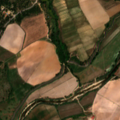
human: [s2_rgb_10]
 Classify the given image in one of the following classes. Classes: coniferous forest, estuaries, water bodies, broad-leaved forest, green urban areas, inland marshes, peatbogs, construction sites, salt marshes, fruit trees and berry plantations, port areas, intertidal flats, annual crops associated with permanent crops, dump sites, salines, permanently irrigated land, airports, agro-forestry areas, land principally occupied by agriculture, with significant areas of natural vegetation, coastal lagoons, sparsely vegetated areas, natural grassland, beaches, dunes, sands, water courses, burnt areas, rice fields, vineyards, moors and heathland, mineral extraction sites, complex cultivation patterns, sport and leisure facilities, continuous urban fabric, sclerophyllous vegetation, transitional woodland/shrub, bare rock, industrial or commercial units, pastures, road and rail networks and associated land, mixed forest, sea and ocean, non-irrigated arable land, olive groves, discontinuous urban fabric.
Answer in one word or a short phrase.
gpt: permanently irrigated land, rice fields, complex cultivation patterns, broad-leaved forest